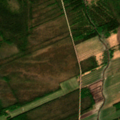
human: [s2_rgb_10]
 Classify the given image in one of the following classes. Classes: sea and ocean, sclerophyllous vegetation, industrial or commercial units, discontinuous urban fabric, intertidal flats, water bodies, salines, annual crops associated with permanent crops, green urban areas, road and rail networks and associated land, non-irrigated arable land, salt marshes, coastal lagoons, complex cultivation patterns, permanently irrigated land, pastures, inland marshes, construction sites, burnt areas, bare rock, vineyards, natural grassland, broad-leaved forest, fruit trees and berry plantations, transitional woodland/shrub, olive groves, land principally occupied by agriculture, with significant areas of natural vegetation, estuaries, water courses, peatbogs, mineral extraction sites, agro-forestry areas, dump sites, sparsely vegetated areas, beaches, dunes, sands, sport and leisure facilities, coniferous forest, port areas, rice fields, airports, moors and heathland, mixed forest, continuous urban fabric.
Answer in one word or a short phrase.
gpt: non-irrigated arable land, mixed forest, transitional woodland/shrub